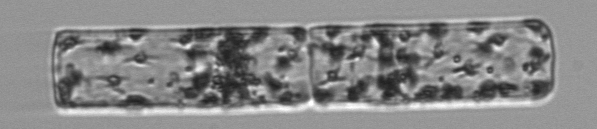
Label: Guinardia_flaccida